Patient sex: M
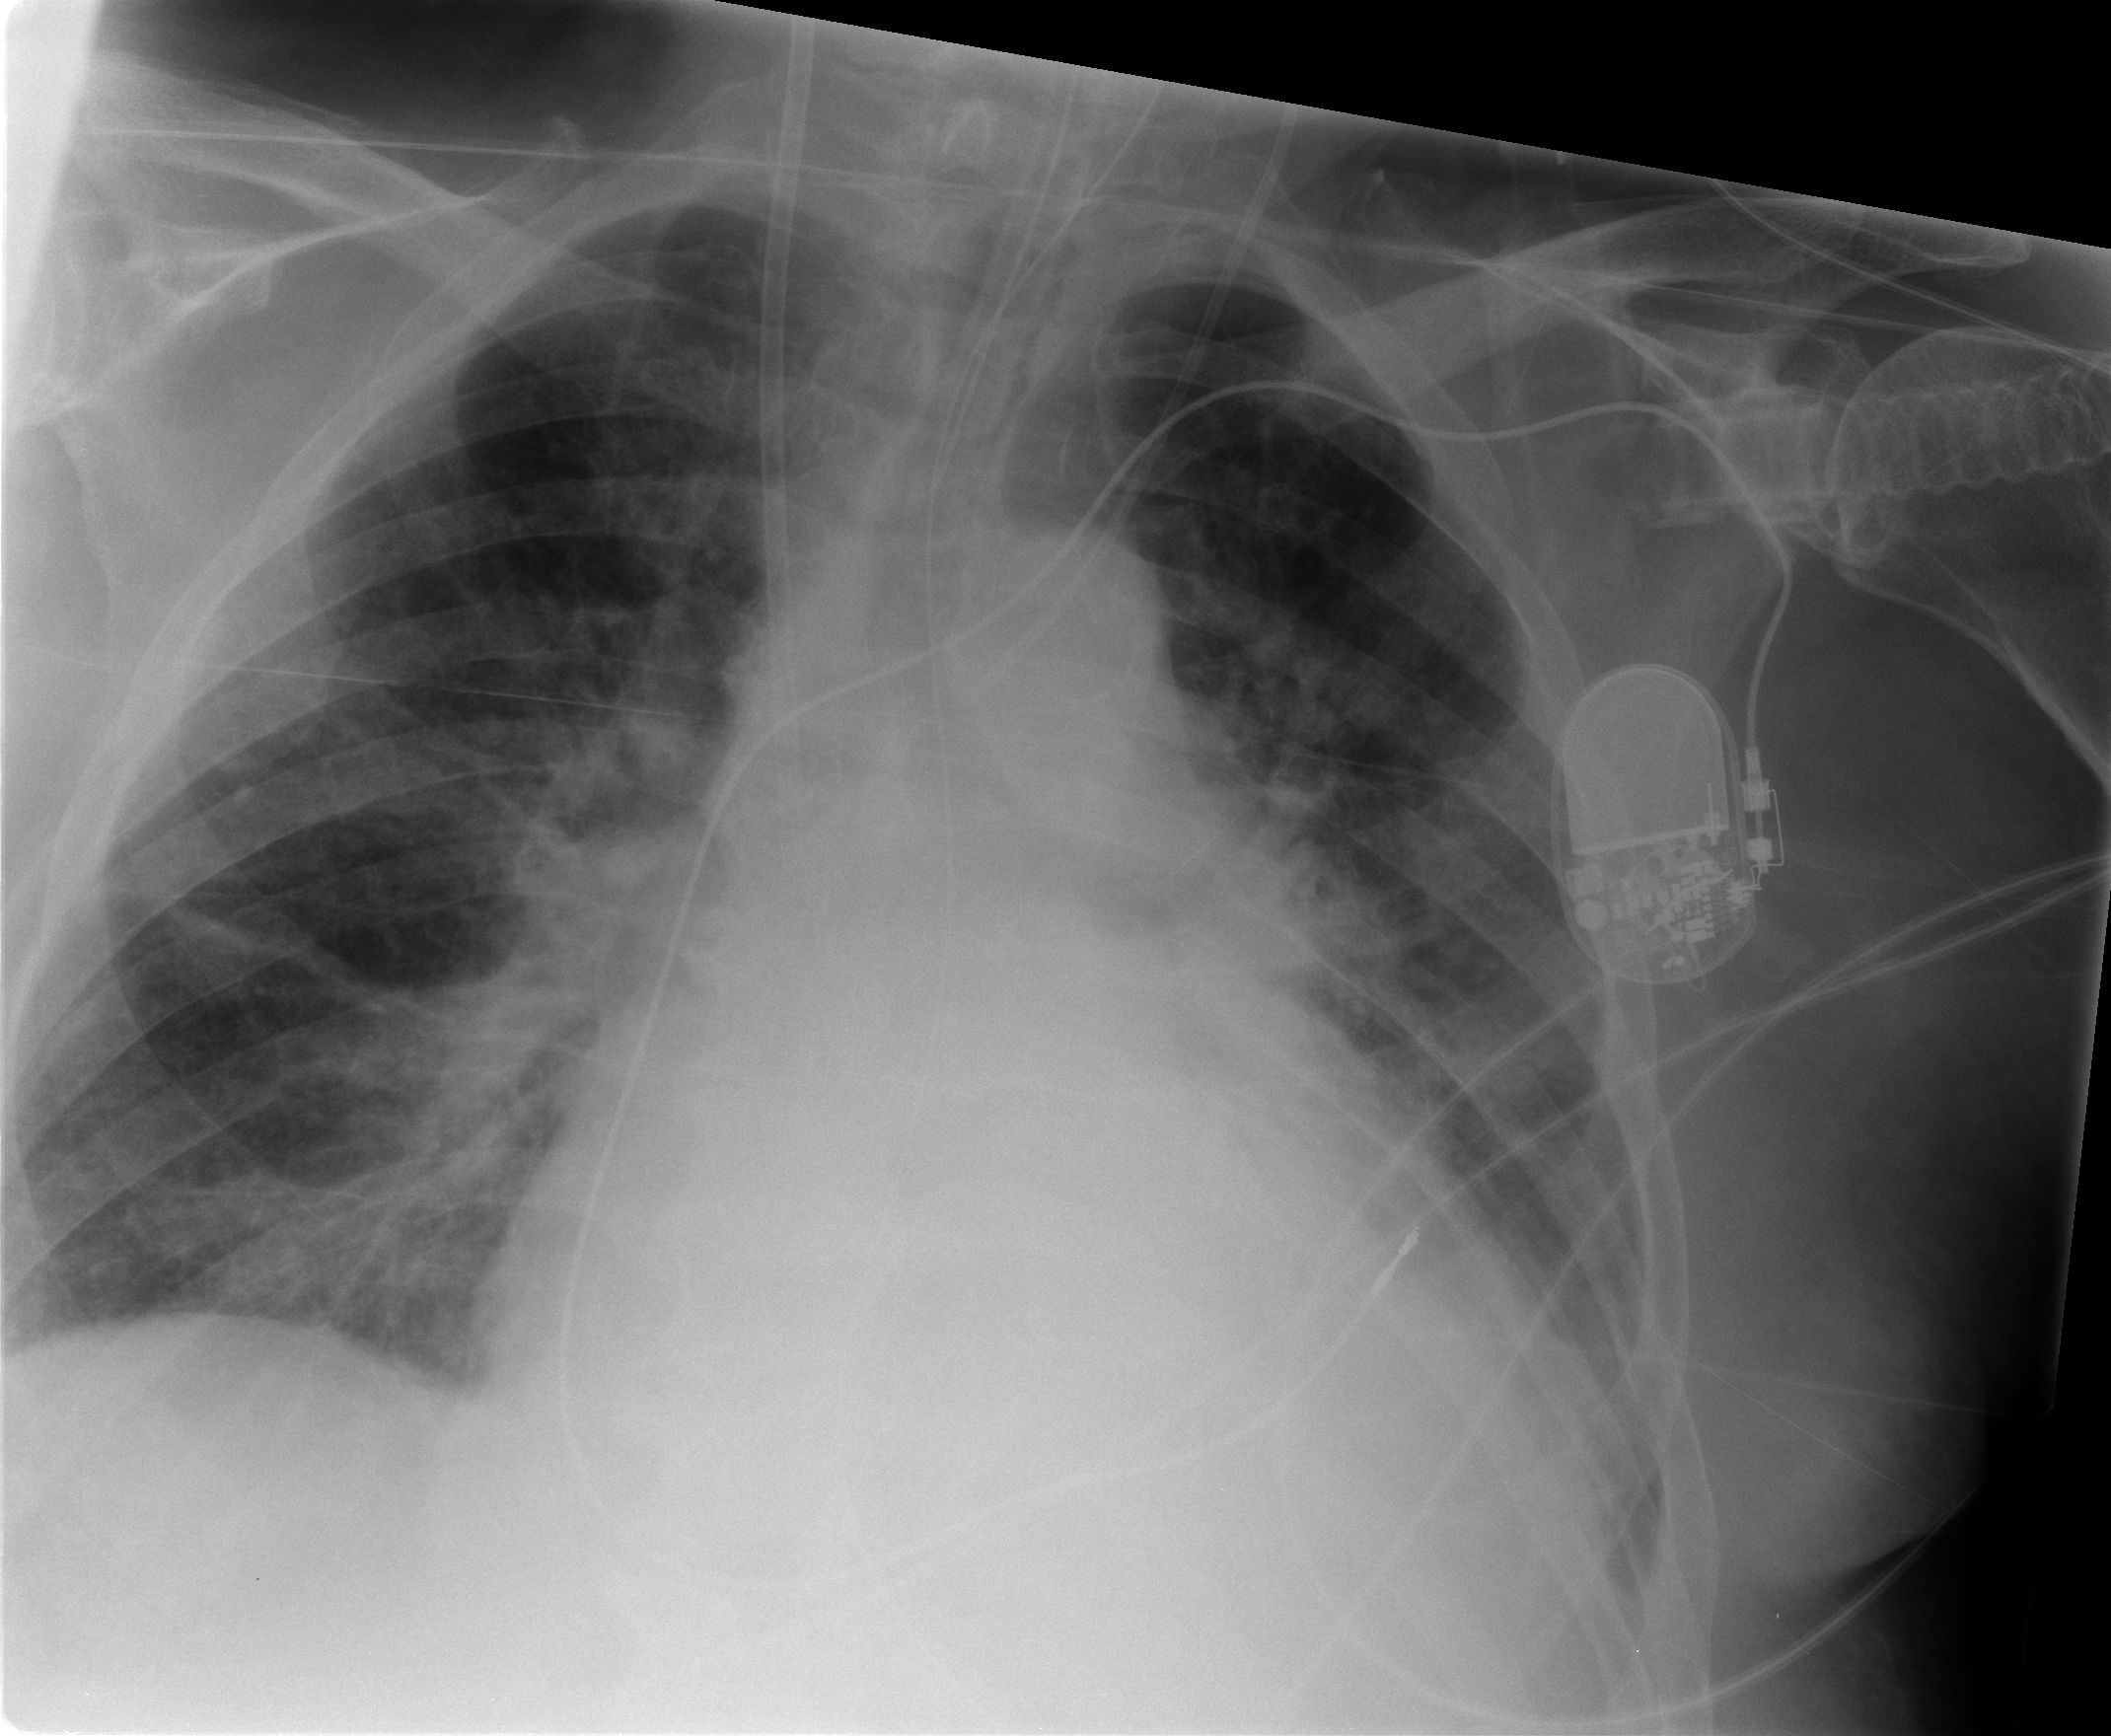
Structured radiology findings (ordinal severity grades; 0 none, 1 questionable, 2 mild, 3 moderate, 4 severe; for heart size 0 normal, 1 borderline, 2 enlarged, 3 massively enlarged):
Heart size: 2
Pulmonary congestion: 3
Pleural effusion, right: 1
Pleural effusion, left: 2
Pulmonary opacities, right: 1
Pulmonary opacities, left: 2
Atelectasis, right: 2
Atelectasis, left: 2